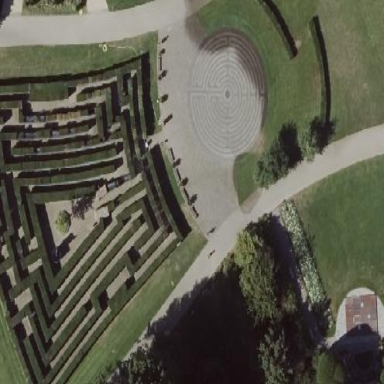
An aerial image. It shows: Maze attraction surrounded by fence.